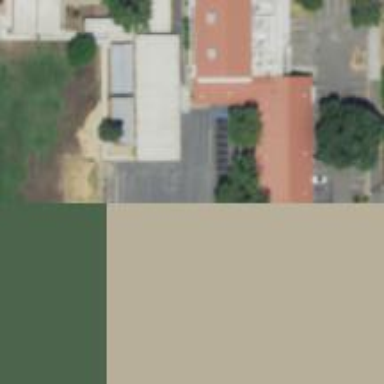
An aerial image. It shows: School.